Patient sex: M
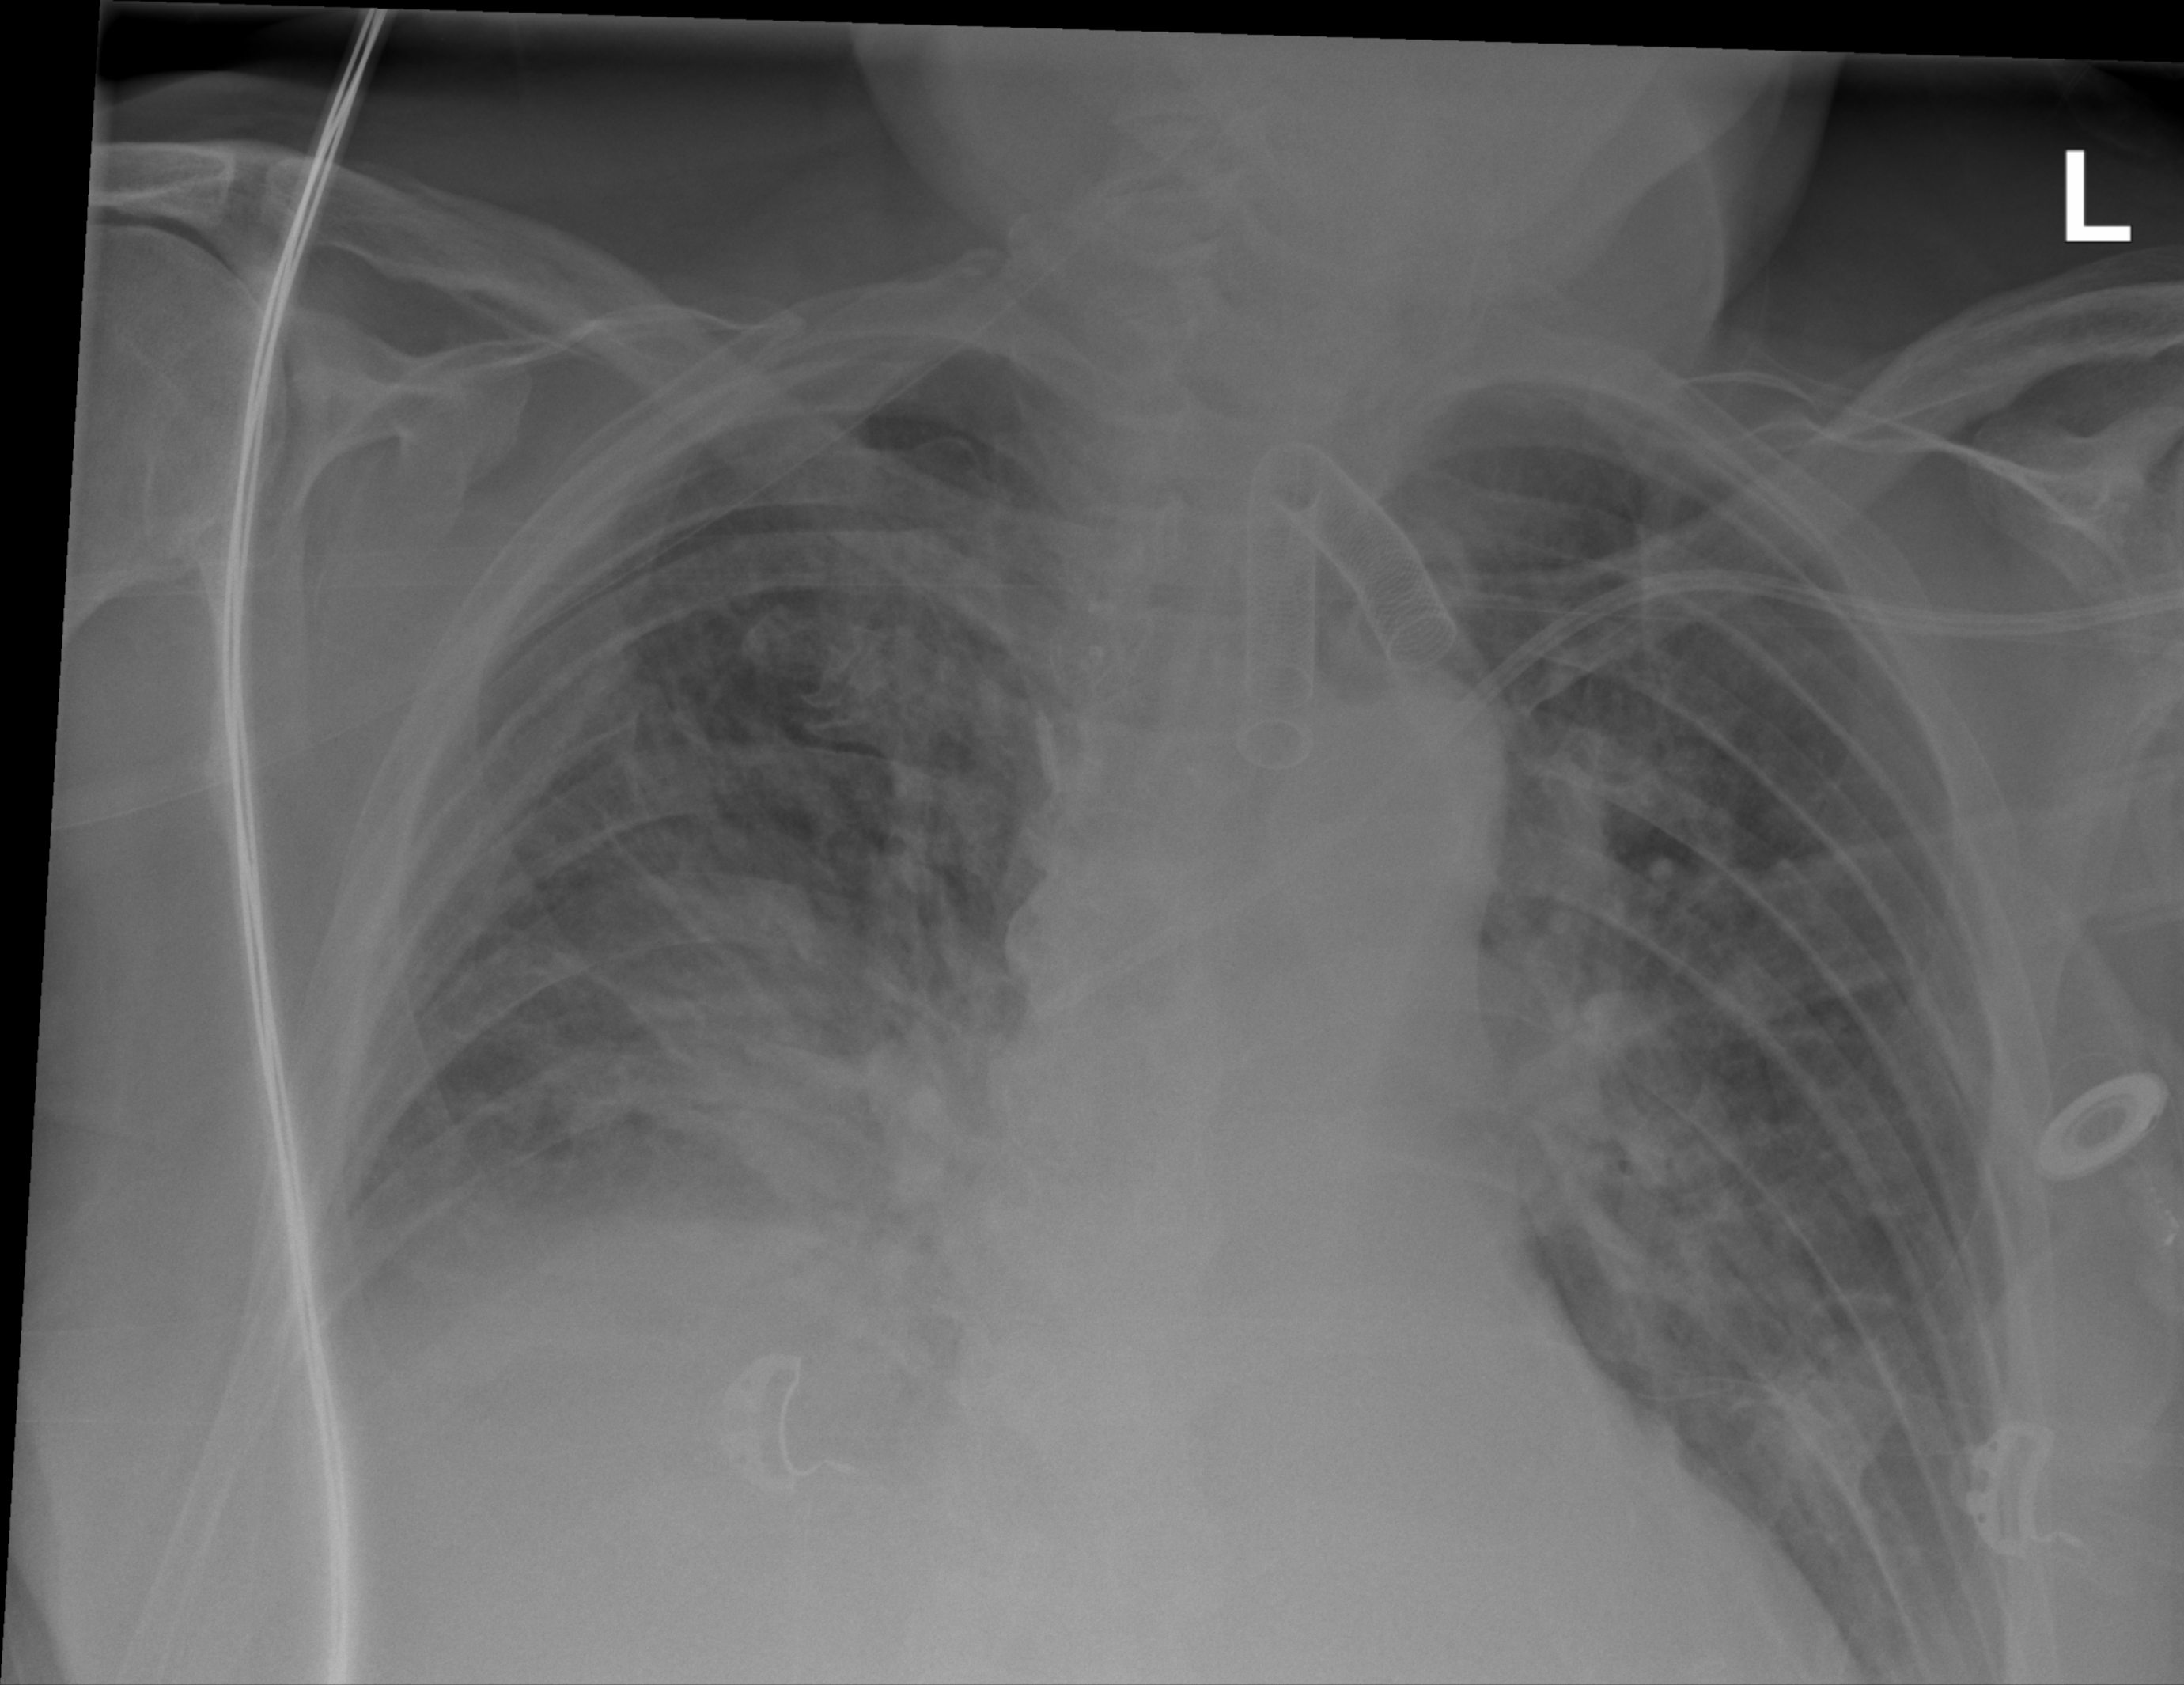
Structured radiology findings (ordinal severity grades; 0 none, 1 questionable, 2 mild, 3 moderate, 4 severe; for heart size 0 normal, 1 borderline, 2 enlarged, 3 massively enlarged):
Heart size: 1
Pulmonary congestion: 2
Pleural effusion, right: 3
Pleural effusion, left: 2
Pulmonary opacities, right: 2
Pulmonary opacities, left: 2
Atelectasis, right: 3
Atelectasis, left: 2